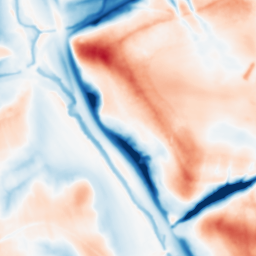
Category: multiscale
Decomposition family: dog_multiscale
Decomposition parameters: sigma_ratio: 2
n_scales: 4
base_sigma: 1
Upsampling method: lanczos
Upsampling parameters: scale: 2
Upsampling scale: 2